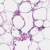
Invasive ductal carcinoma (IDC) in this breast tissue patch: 0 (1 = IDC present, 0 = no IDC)